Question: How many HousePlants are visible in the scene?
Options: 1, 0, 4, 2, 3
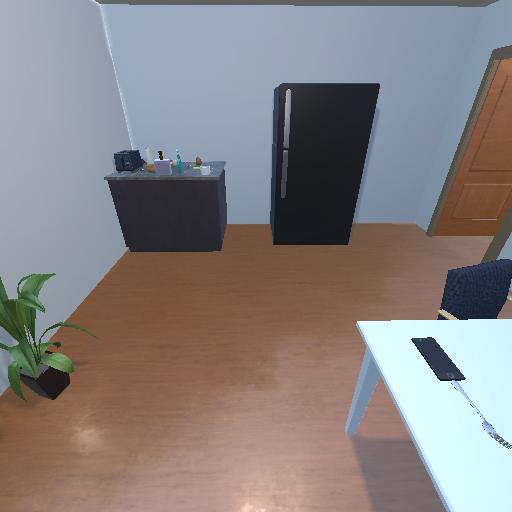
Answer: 1